Question: I would like to change the autocomplete dropdown boxes element size to something smaller.
Any change i do with textview.settextsize affects only the value in the fieldbox and not in the drop down box!

I am adding the list items dynamically and my adapter is set to the resource
'''
adapterForFromAutoText.setDropDownViewResource(android.R.layout.simple_dropdown_item_1line);
'''
Should i add my own resource to customize the style of the font, if so does it matter that i use 'adapterForFromAutoText.add(displayName);' to dynamically add data through the adapter.
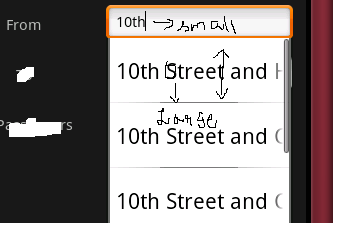
Answer: Do you have the attribute '"android:textSize"' within your "'android.R.layout.simple_dropdown_item_1line'"? You may want to try to change the textSize there.
You may also want to check out this <URL>.